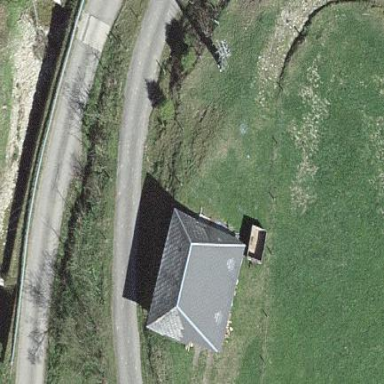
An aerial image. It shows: Barn.